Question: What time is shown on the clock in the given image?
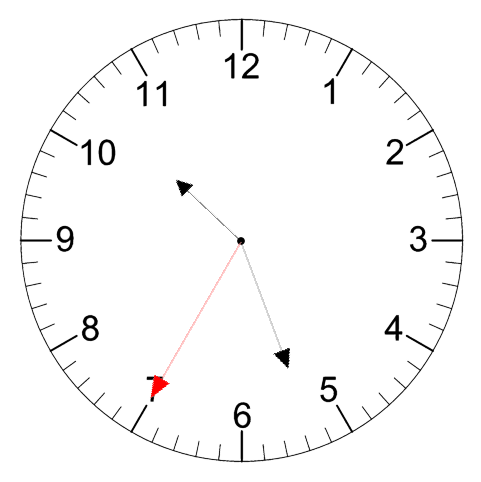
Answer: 10:26:35